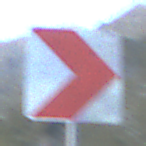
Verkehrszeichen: RichtungstafelnInKurvenKleinLinks
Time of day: SunriseSunset
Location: Outdoor (RoadRail)
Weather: Clear
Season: NotSpecified
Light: Natural